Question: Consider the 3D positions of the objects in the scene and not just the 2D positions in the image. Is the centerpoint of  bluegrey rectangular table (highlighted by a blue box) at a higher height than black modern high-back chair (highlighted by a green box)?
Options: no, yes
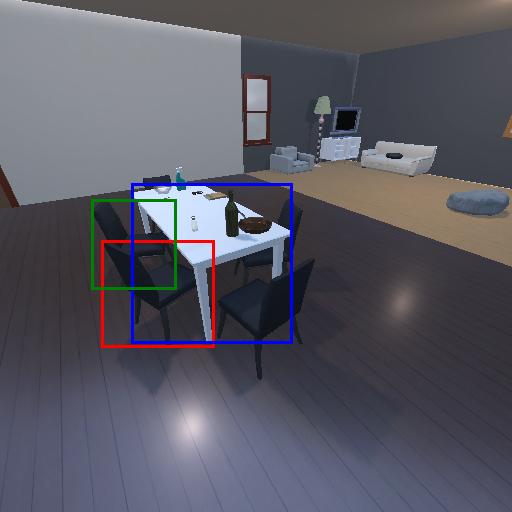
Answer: no